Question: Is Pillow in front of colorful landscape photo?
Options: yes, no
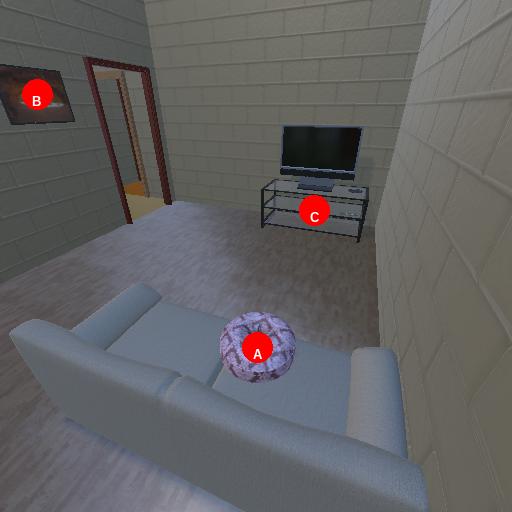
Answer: yes